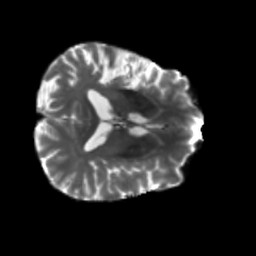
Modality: T2w
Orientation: axial
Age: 58
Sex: male
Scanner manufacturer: siemens
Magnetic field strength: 3 T
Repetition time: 5.25 s
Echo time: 0.08 s